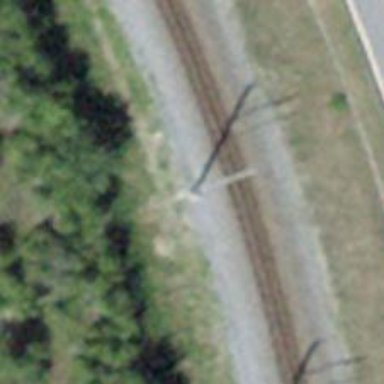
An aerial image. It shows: Catenary mast for power lines.